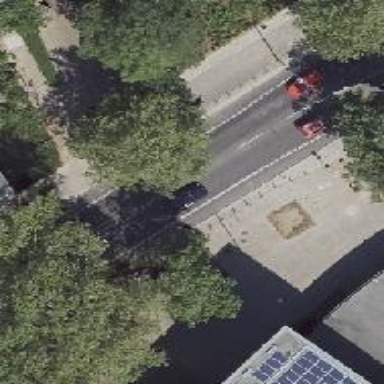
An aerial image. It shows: Tertiary road with asphalt surface. There are exclusive cycle lanes on both sides of the road.